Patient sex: F
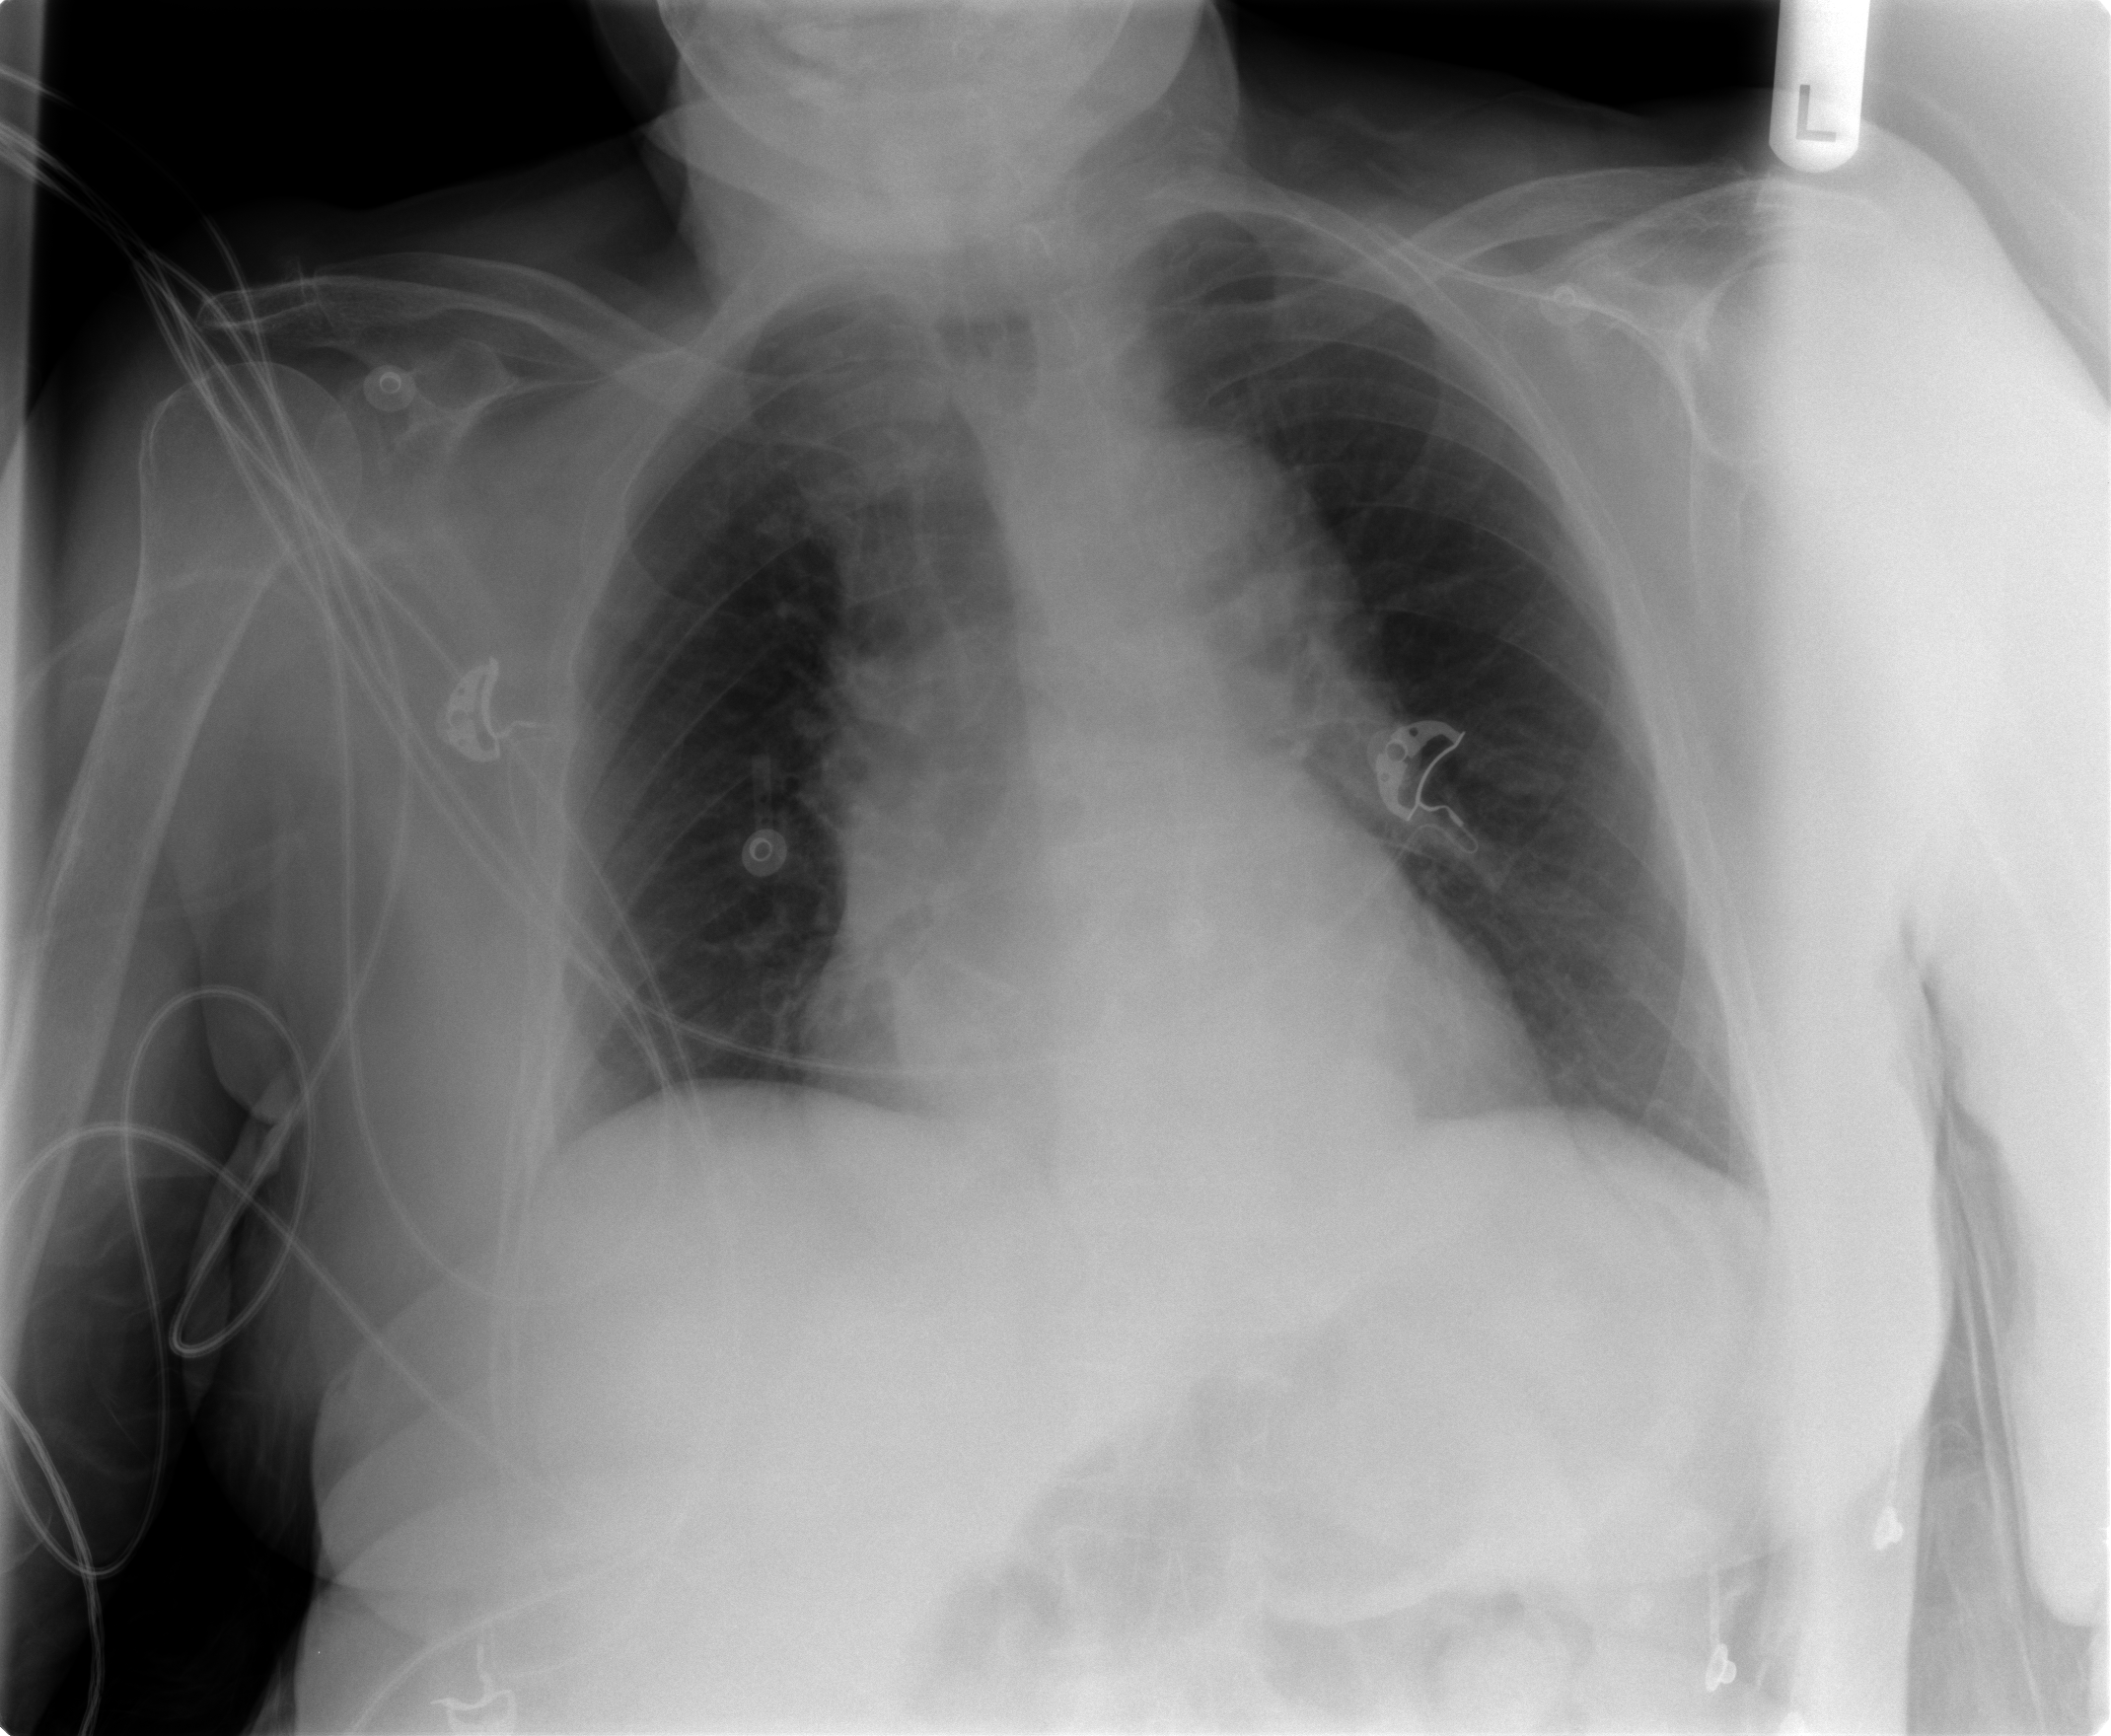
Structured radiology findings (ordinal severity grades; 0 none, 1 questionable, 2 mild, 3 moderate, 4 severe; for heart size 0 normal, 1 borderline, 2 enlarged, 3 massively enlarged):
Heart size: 0
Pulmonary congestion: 1
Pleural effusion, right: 0
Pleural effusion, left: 0
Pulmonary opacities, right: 0
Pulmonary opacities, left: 0
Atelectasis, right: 0
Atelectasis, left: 0